Question: i have to read from a file which contains names and scores the results of a contest but the function fscanf is not working properly.. Does it have to do with newlines or something?
I'll leave below the code and the screenshots of the issue i'm having.
'''
#include <stdio.h>
#include <stdlib.h>
#include <string.h>
typedef struct contest
{
char name[25];
int score;
}Contest;
int main(int argc, const char * argv[]) {
Contest players[100];
FILE *fp;
fp = fopen("contest.txt", "r");
if(fp == NULL)
{
fprintf(stderr, "Error: failed to open the file
");
exit(EXIT_FAILURE);
}
int cnt = 0;
while(fscanf(fp, "%s %d", players[cnt].name, &players[cnt].score) != EOF)
{
++cnt;
}
char temp[25];
for(int t = 0; t < cnt; ++t)
{
for(int u = 0; u < cnt; ++u)
{
if(strcasecmp(players[t].name, players[u].name) > 0)
{
strcpy(temp, players[t].name);
strcpy(players[t].name, players[u].name);
strcpy(players[u].name, temp);
}
}
}
for(int t = 0; t < cnt; ++t)
{
fprintf(stdout, "Name : %s Score : %d
", players[t].name, players[t].score);
}
fclose(fp);
return 0;
}
'''
Input:
'''
Randal 34
Leonel 67
Vaughn 100
Missy 68
Cristopher 92
Dagmar 102
Blondell 88
Milly 83
Darrel 12
Josh 71
'''
Output:

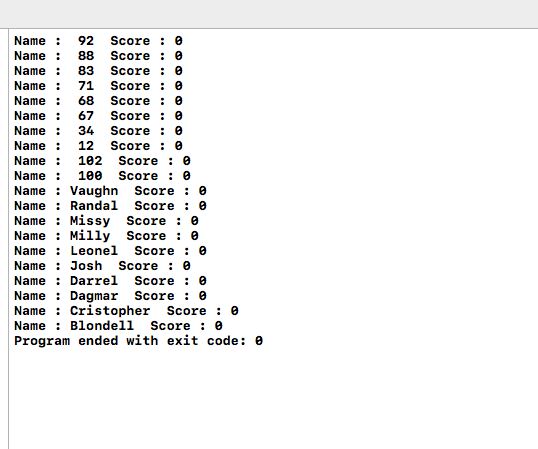
Answer: You've just made two little mistakes: (1) forgot to also swap the scores and (2) did the wrong comparison in the strcasecmp. For the rest, it's all working fine here.
'''
#include <stdio.h>
#include <stdlib.h>
#include <string.h>
#include <assert.h>
typedef struct contest
{
char name[32];
int score;
} Contest;
int main()
{
Contest players[100];
FILE *fp = fopen("contest.txt", "r");
assert(fp);
int cnt = 0;
while(fscanf(fp, "%s %d", players[cnt].name, &players[cnt].score) != EOF)
++cnt;
for(int i = 0; i < cnt; ++i)
{
for(int j = 0; j < cnt; ++j)
{
if(strcasecmp(players[i].name, players[j].name) < 0)
{
int tempScore = players[i].score;
players[i].score = players[j].score;
players[j].score = tempScore;
char tempName[32];
strcpy(tempName, players[i].name);
strcpy(players[i].name, players[j].name);
strcpy(players[j].name, tempName);
}
}
}
for(int i = 0; i < cnt; ++i)
fprintf(stdout, "Name : %s Score : %d
", players[i].name, players[i].score);
fclose(fp);
return 0;
}
'''